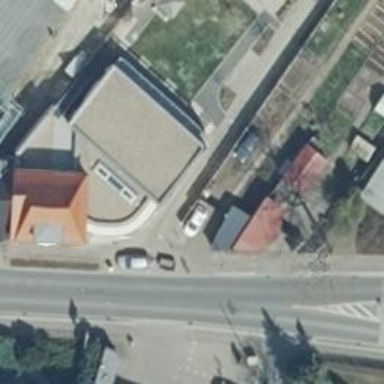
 serving as parish hall or community centre."